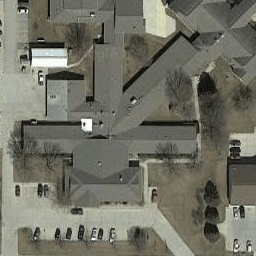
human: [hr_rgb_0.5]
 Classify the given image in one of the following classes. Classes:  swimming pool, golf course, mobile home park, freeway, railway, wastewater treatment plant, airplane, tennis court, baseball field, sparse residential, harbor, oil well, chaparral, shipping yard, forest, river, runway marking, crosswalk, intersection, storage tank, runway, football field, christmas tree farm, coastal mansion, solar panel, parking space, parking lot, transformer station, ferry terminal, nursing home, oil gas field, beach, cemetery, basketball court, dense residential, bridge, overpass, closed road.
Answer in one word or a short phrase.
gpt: nursing home